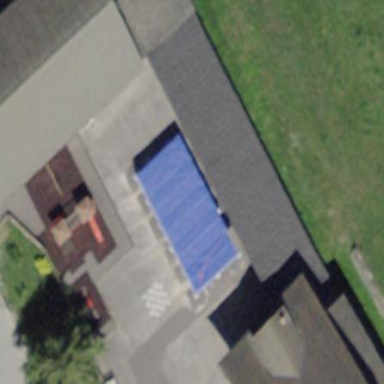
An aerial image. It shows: Preparatory school building.